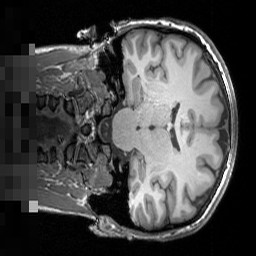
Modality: T1w
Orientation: coronal
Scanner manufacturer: siemens
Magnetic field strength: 3 T
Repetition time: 1.5 s
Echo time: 0.00291 s